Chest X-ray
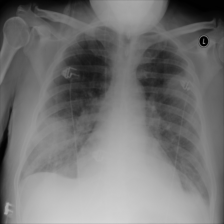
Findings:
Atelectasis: negative
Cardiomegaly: negative
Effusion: negative
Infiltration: negative
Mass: positive
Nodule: negative
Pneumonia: negative
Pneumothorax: negative
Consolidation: negative
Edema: negative
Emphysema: negative
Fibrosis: negative
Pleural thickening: negative
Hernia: negative